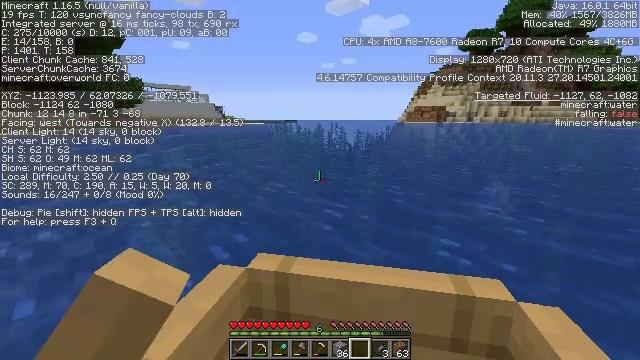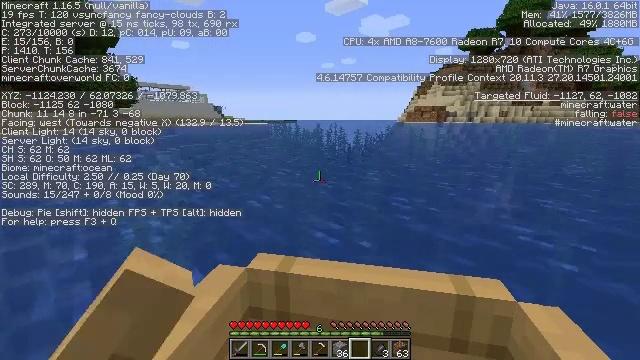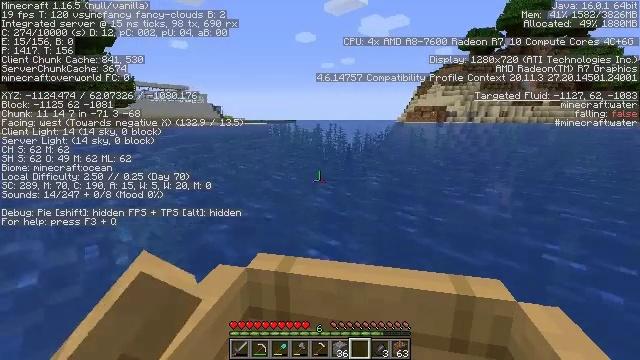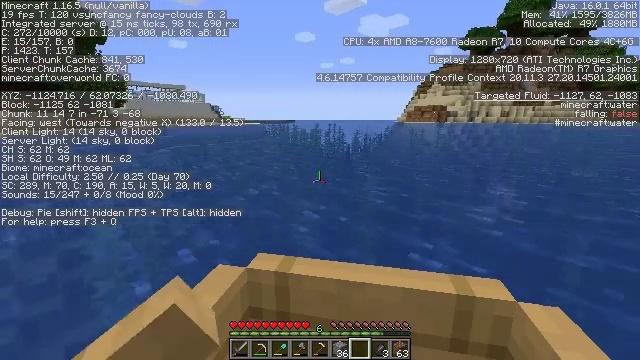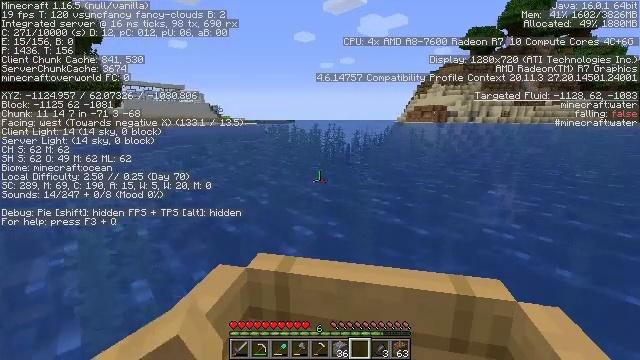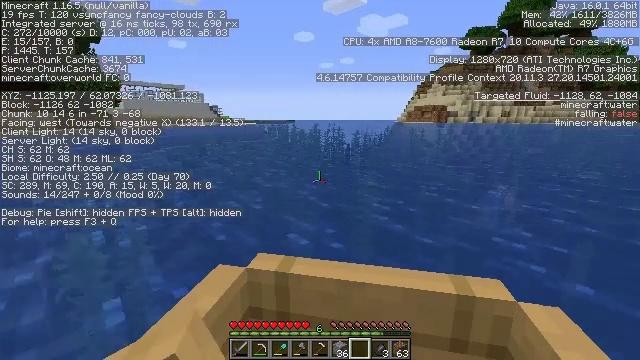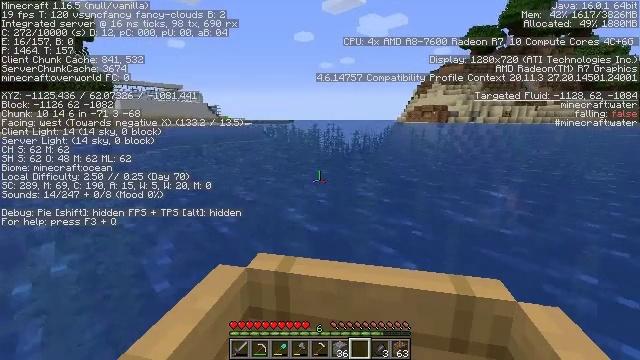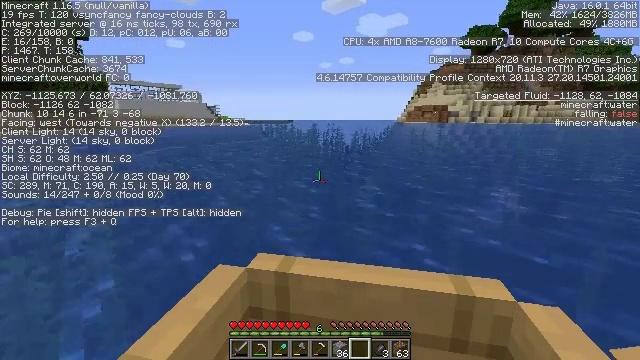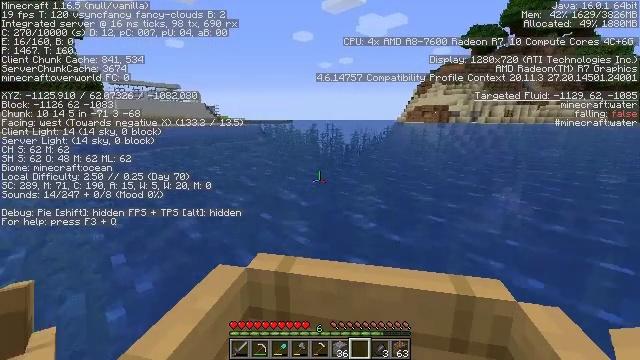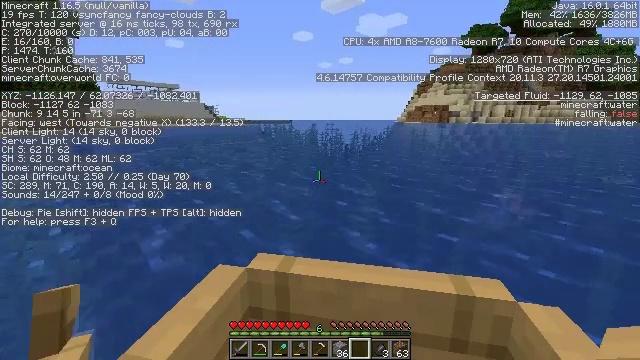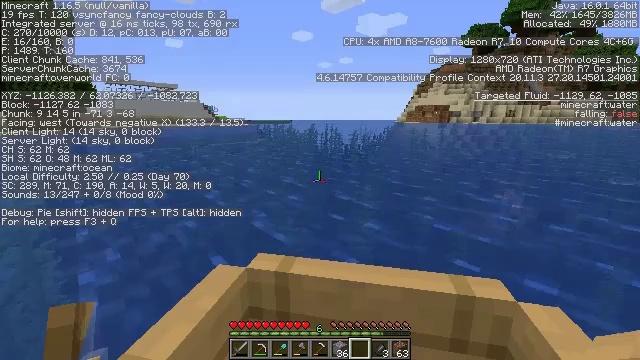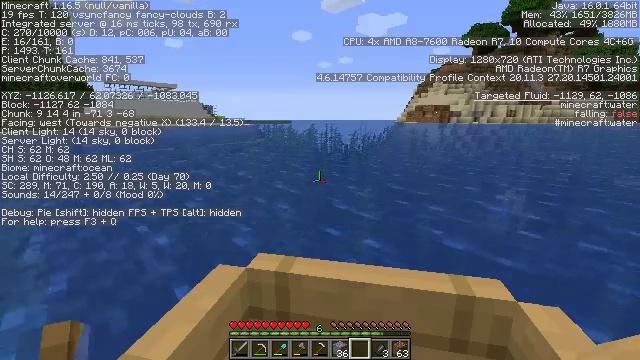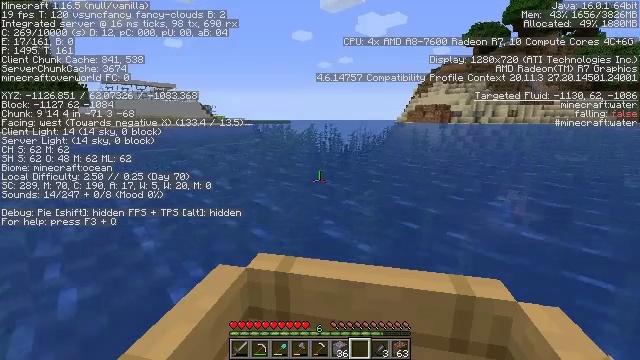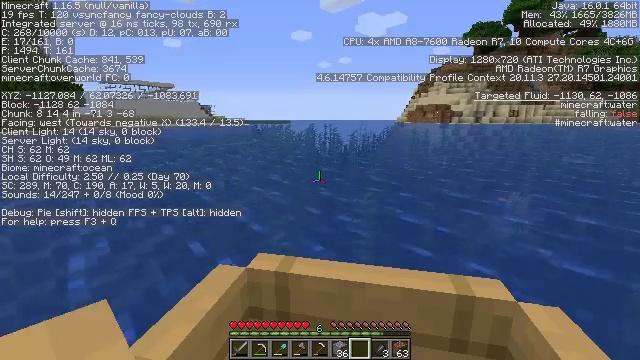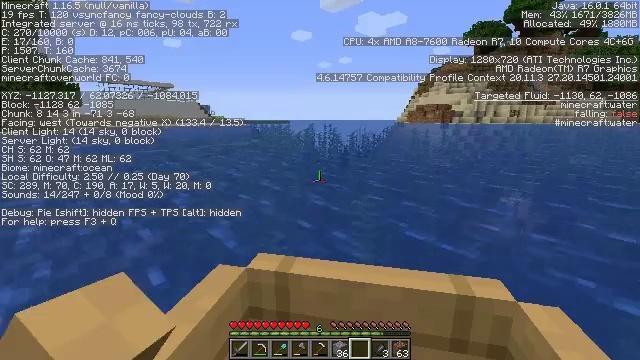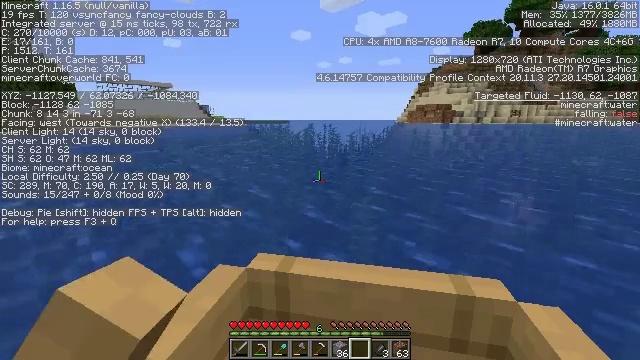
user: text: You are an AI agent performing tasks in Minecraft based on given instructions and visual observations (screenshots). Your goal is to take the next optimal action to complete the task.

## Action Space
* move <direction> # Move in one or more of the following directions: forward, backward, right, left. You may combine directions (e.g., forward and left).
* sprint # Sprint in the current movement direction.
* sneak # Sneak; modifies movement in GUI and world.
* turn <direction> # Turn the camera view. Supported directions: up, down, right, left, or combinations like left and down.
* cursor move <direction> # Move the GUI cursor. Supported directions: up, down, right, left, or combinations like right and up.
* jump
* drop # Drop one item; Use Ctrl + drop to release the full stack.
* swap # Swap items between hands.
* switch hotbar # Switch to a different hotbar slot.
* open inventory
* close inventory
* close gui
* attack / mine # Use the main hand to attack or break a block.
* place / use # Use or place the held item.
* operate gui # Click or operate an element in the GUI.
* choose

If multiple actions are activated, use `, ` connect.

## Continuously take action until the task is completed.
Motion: motion action
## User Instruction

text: Gather white concrete for building projects.
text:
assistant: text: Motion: move forward
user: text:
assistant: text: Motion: move forward
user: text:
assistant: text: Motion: move forward
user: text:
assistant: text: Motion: move forward
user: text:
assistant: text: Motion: move forward
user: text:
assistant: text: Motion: move forward
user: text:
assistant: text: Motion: move forward
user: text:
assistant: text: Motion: move forward
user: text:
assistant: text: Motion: move forward
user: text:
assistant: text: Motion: move forward
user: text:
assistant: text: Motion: move forward
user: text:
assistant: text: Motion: move forward
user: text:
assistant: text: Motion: move forward
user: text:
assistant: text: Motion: move forward
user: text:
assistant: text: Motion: move forward
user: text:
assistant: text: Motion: move forward
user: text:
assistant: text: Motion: move forward, turn left
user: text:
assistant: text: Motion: move forward, turn left and up
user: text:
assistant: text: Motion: move forward, turn left and up
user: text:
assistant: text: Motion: move forward and move left, turn left and up
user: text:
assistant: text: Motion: move forward and move left
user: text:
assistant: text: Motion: move forward and move left
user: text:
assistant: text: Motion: move forward and move left
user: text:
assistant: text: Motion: move forward
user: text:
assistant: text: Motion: move forward, turn right and down
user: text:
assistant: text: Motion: move forward, turn right and down
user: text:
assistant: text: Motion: move forward
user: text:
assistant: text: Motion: move forward
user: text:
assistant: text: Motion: move forward
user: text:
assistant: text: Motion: move forward